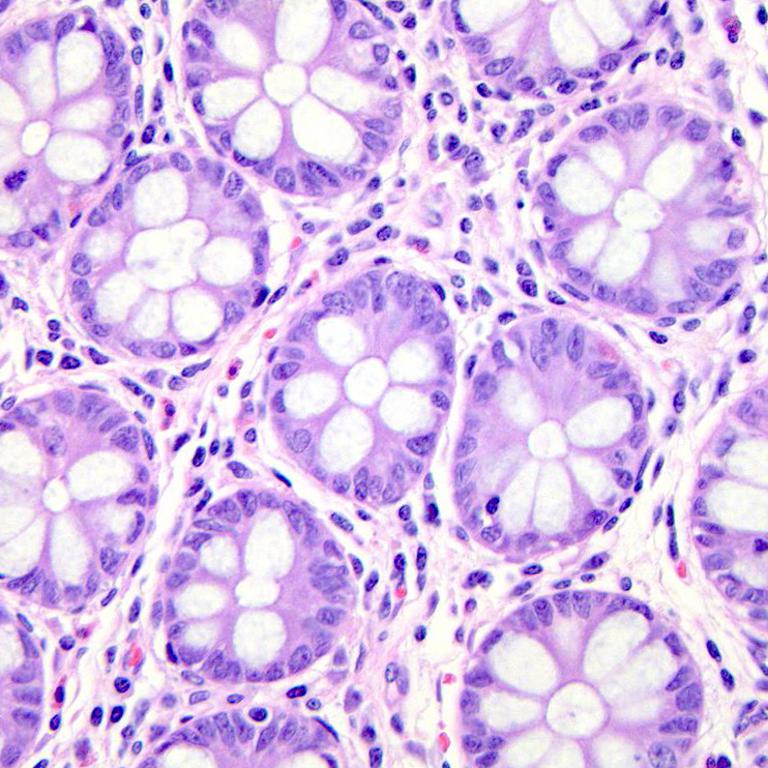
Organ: colon
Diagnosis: benign